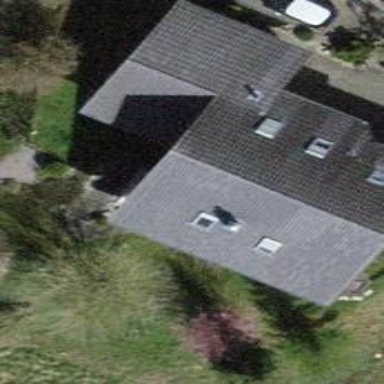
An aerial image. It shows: Building with tile roof.